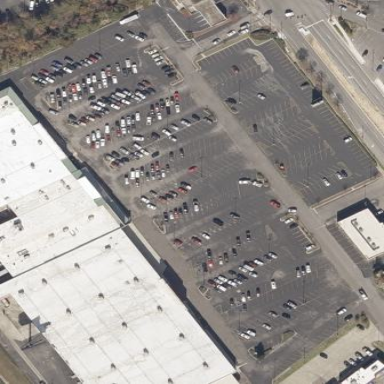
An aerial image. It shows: Parking area.